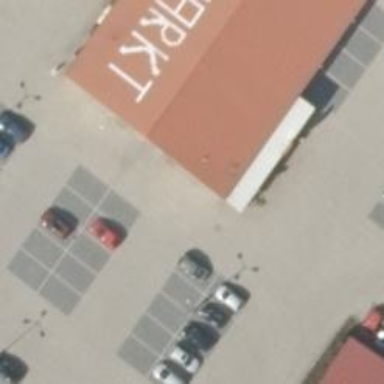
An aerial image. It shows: Bakery.